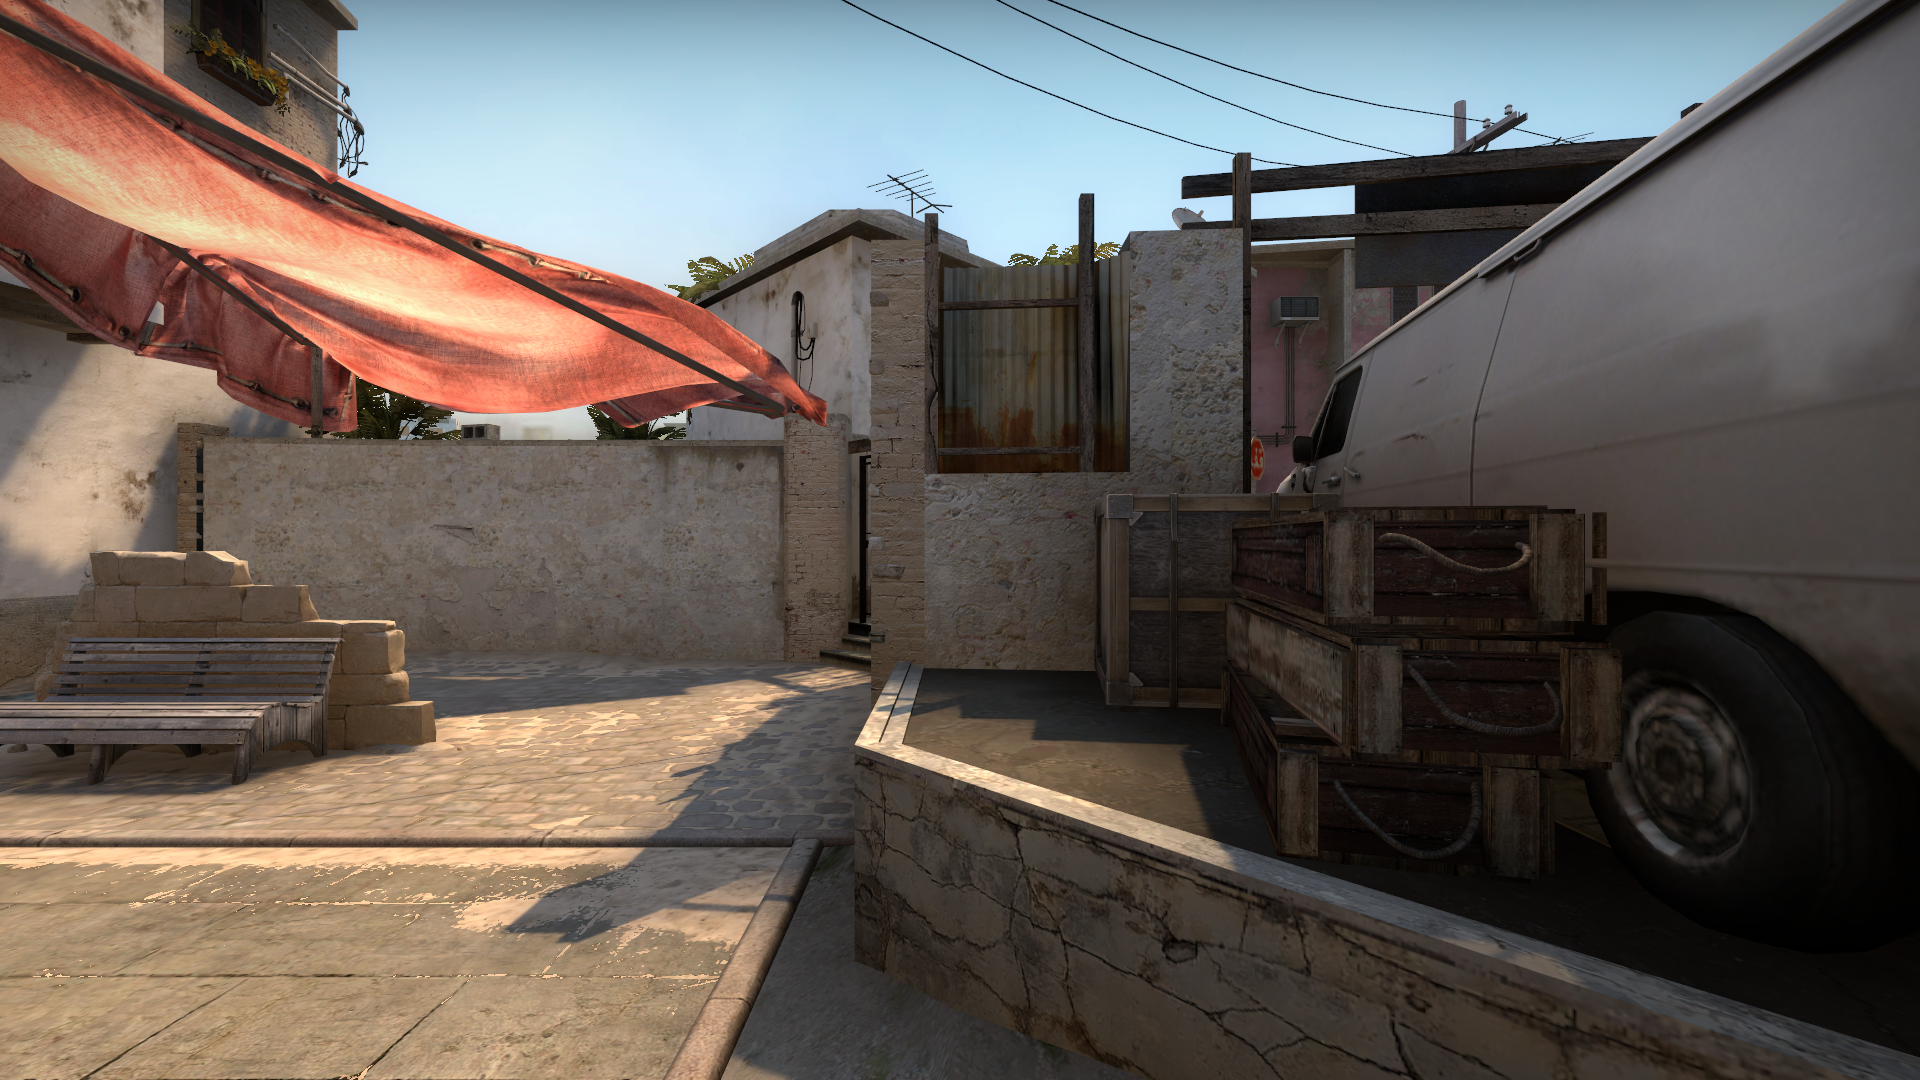
Map: de_mirage